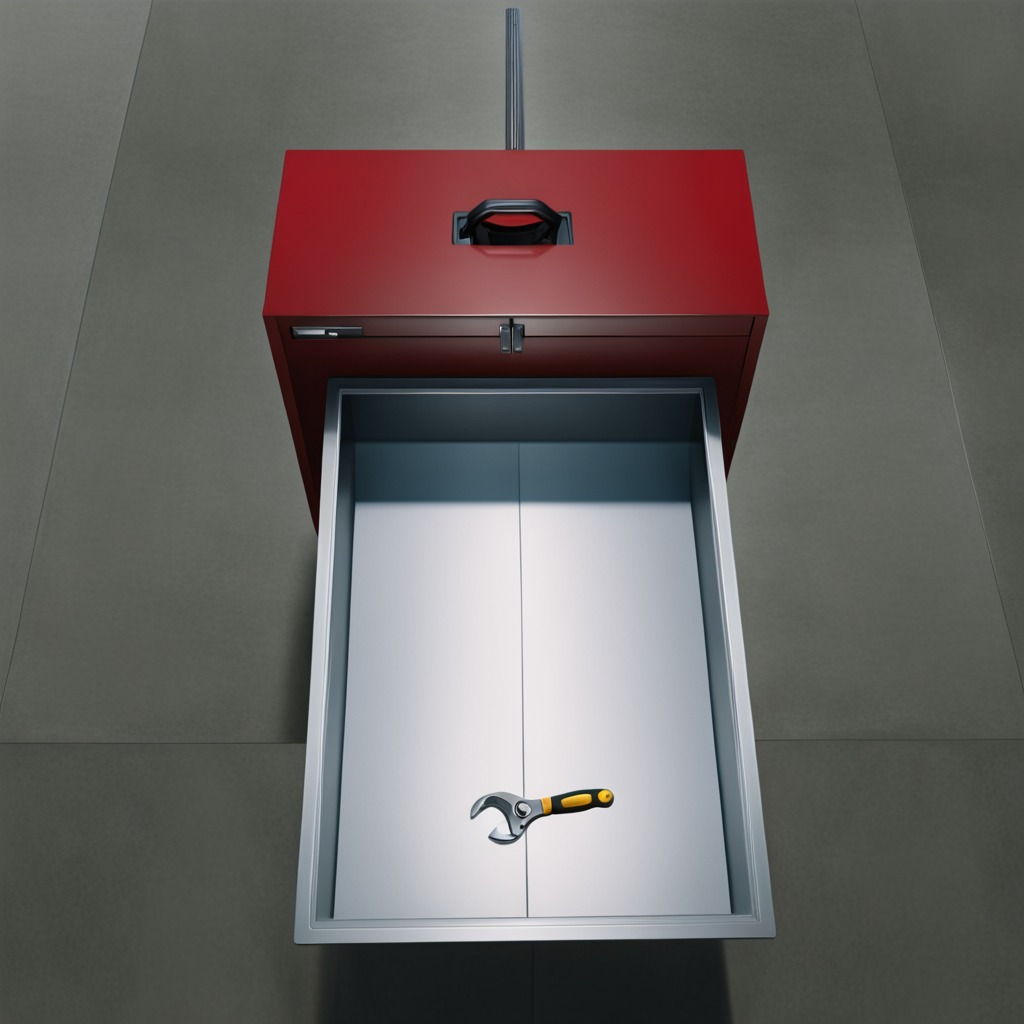
An wrench is lying on a toolbox surface in an airplane hangar workshop.